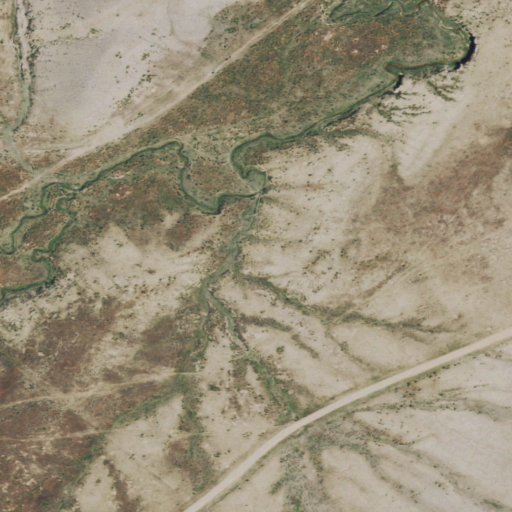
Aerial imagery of valley in Wyoming named North Fork Lone Tree Gulch containing grassland, shrub, open development, and low intensity development